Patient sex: F
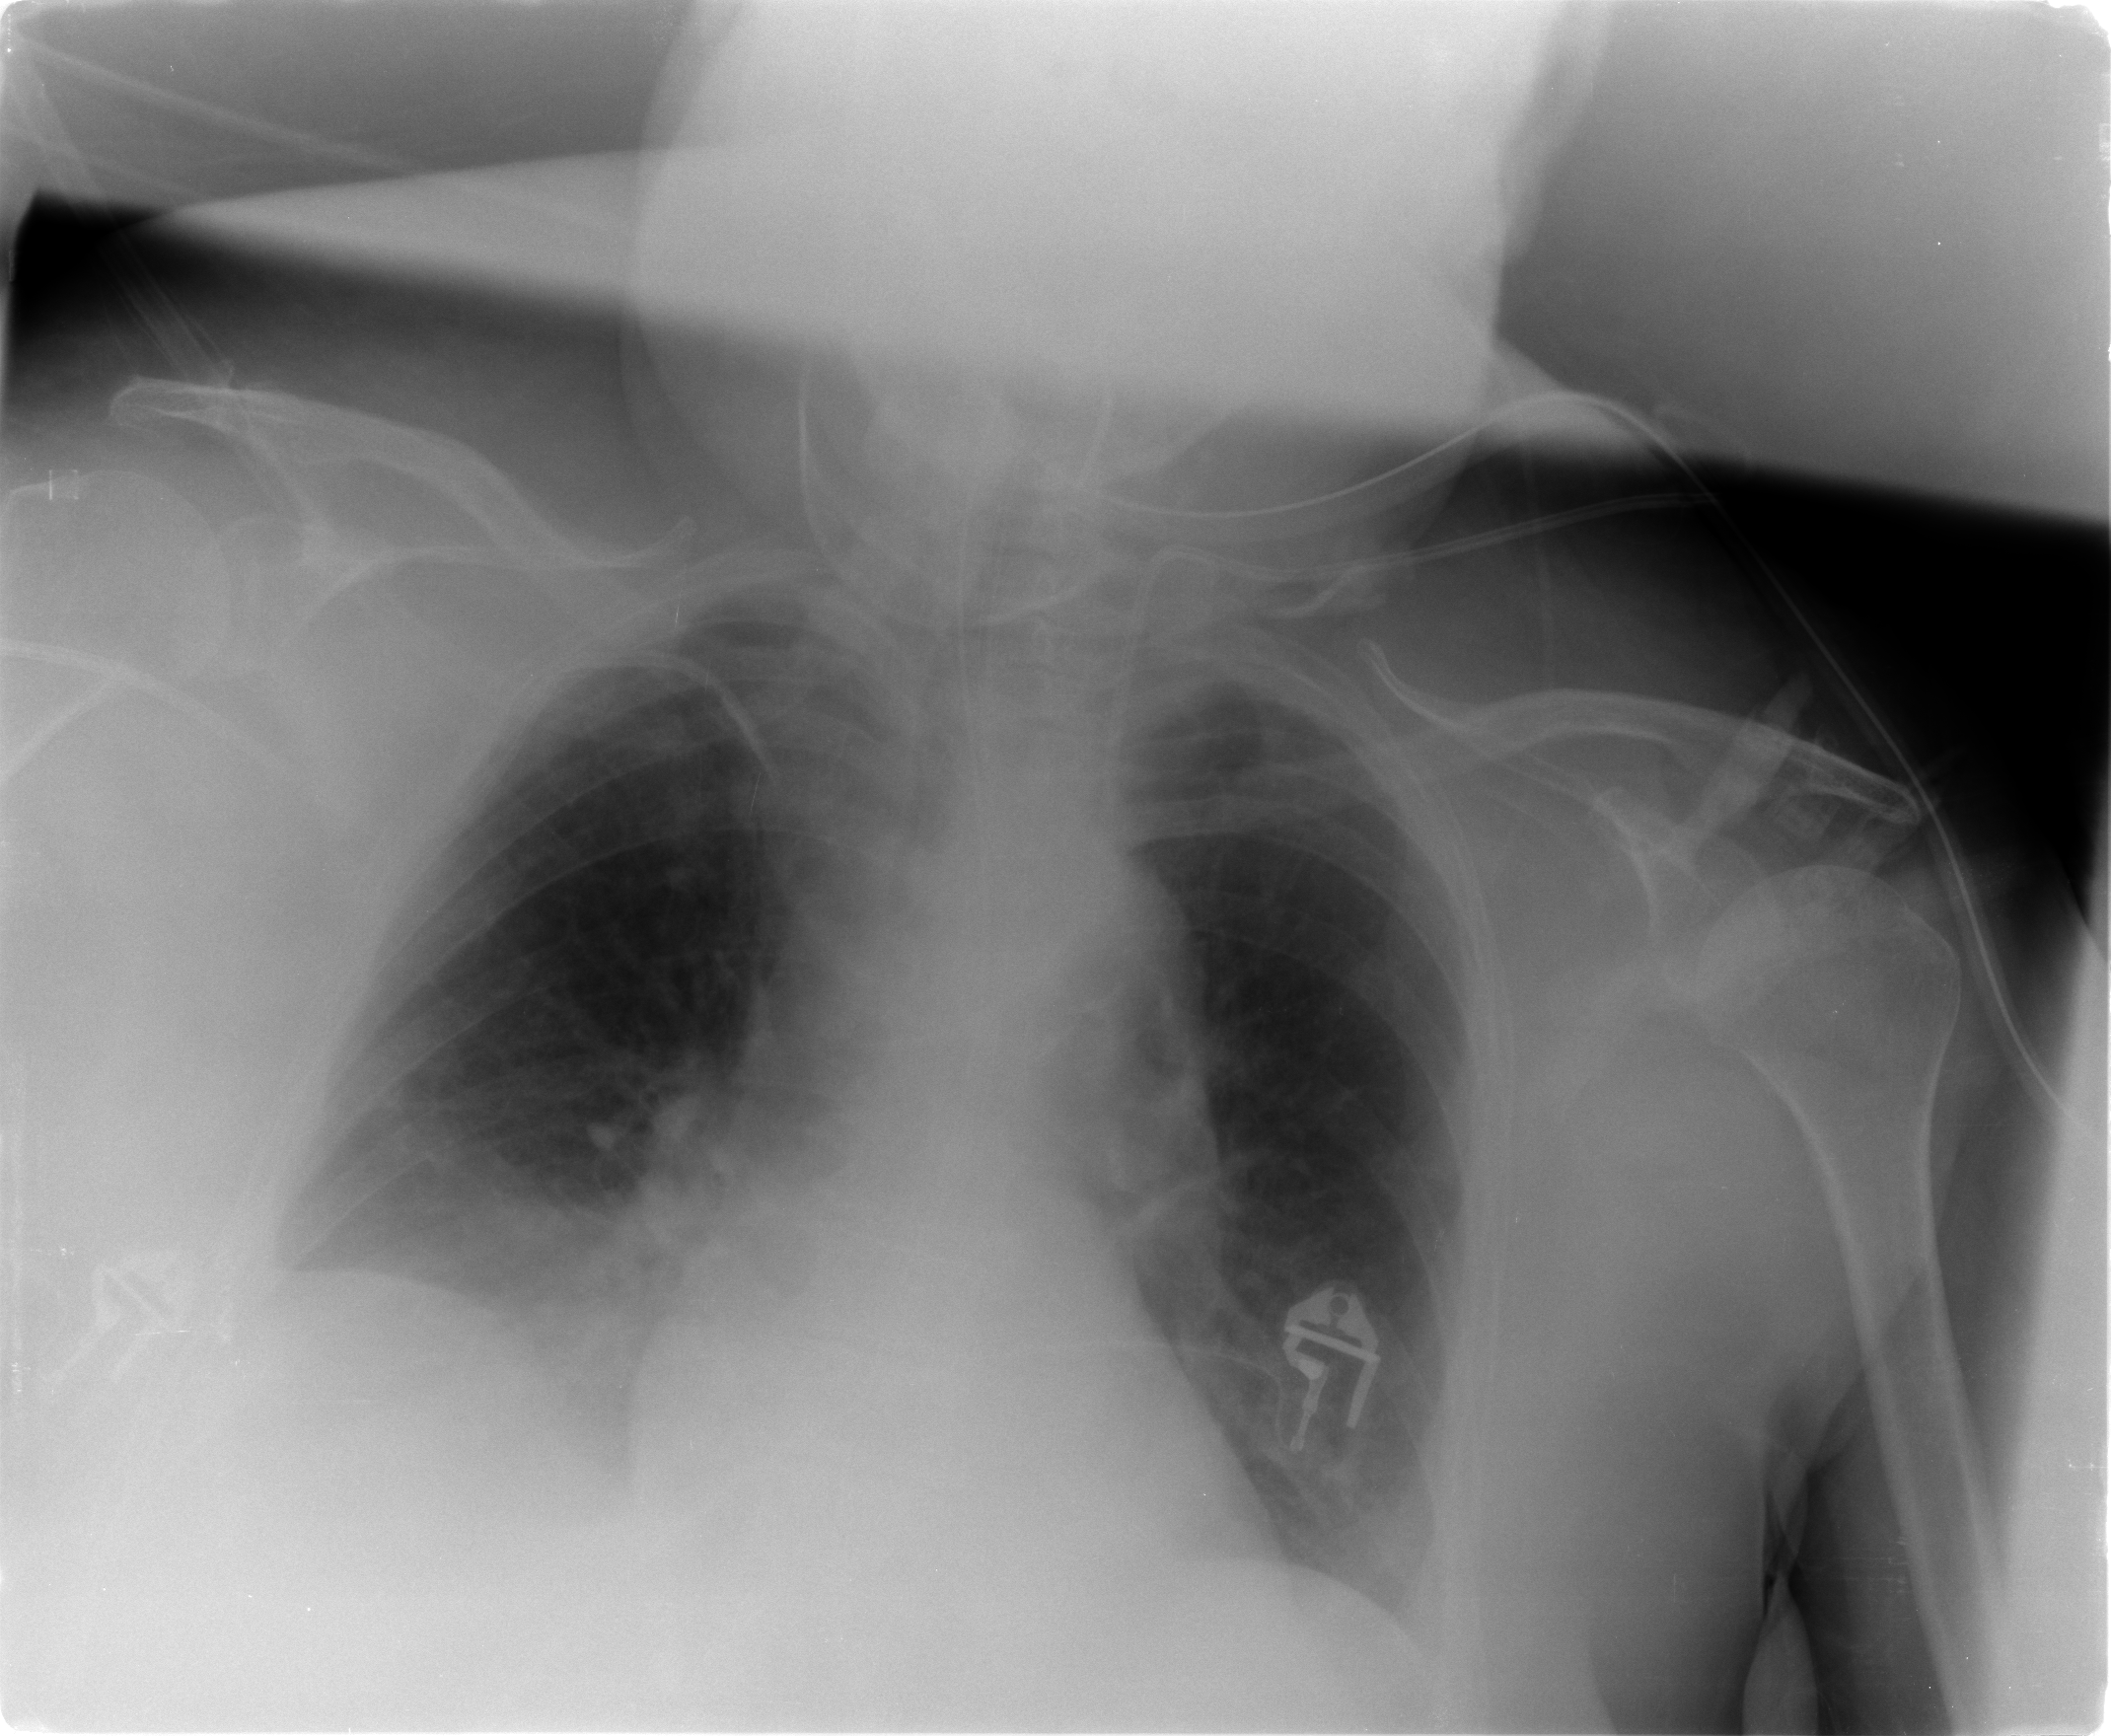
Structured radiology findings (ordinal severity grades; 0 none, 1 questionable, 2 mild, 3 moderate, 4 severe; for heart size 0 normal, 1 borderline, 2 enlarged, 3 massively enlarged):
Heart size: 0
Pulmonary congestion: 1
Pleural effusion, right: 2
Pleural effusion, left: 2
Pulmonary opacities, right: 2
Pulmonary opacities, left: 0
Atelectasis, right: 2
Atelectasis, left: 1